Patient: sex F, age 56
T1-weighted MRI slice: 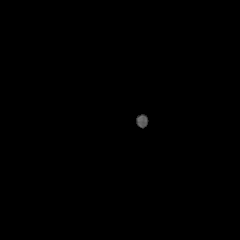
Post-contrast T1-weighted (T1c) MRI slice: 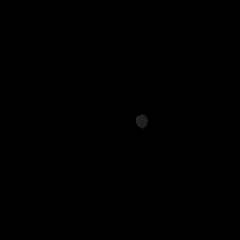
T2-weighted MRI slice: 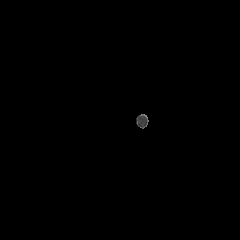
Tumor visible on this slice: no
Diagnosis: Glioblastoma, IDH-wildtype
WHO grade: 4